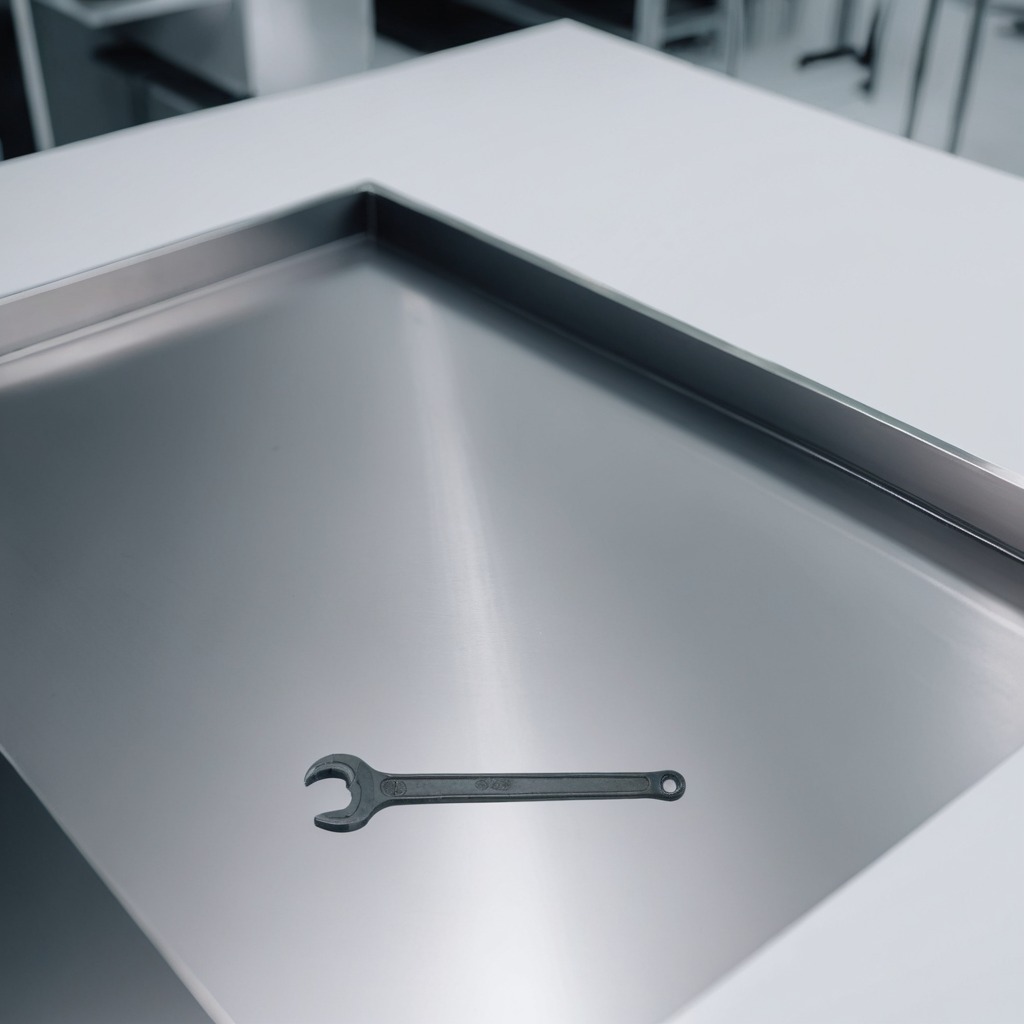
An wrench is lying on the stainless steel table.